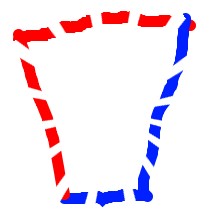
Shape: trapezoid